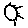
Label: sun